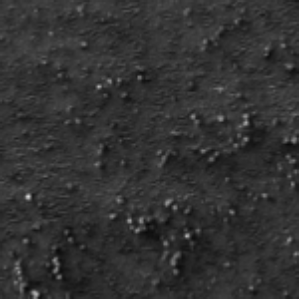
Label: frost